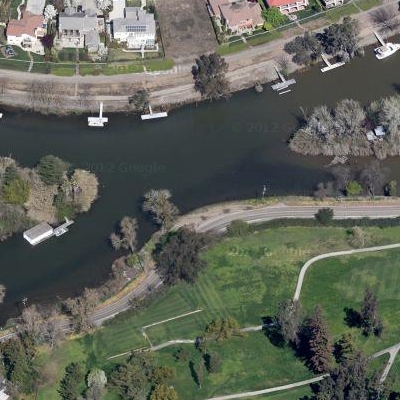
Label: RiverLake